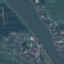
Label: River